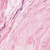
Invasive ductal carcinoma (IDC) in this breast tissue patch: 0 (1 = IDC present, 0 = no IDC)